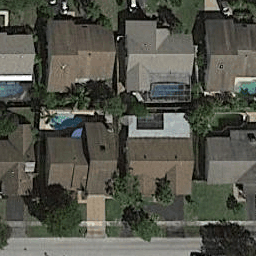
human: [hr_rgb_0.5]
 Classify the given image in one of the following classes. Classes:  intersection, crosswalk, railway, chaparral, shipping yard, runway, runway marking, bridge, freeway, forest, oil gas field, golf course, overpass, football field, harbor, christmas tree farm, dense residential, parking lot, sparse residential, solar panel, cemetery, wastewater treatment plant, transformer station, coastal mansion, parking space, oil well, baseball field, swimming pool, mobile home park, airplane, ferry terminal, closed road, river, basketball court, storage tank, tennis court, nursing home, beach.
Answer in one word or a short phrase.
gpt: dense residential